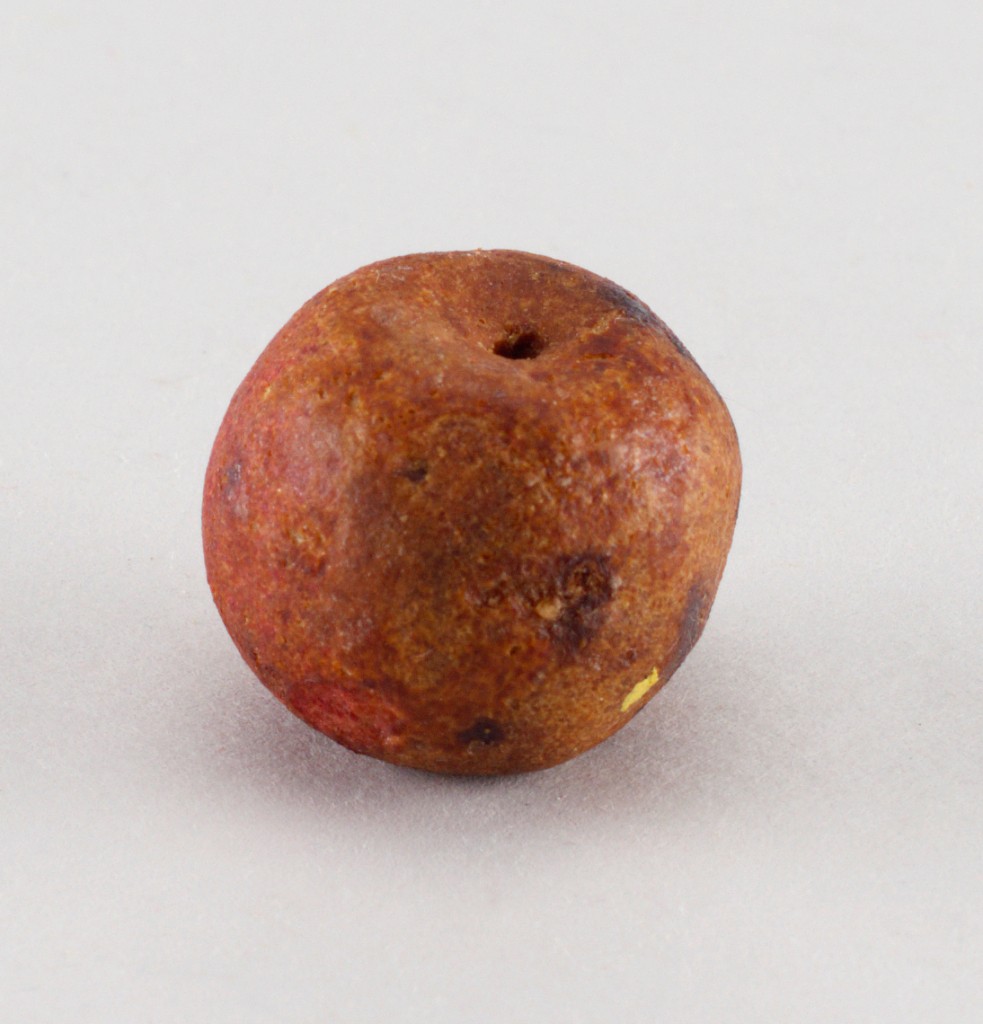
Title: Ornament, Christmas tree
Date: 1850–99
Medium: Sugar
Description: Diamond shape, with multicolored frosting in high-relief.